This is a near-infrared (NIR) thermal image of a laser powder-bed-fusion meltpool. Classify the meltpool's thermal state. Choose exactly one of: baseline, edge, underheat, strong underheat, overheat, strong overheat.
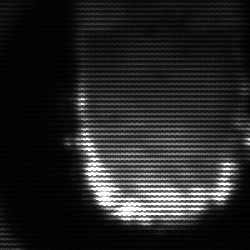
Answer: baseline